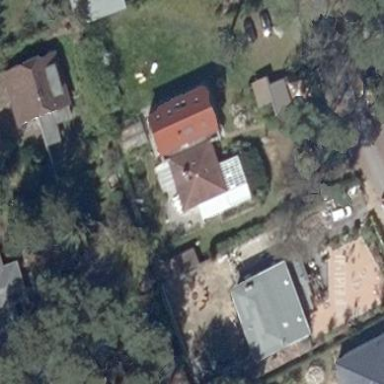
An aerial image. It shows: Detached building.